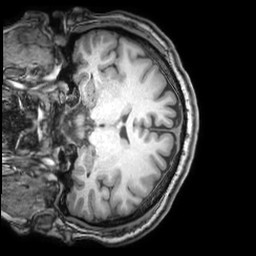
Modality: T1w
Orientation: coronal
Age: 35
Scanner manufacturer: philips
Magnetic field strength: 3 T
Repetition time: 0.007 s
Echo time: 0.003501 s